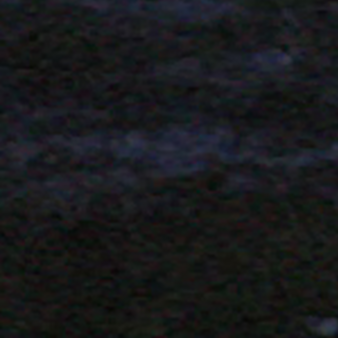
Label: other